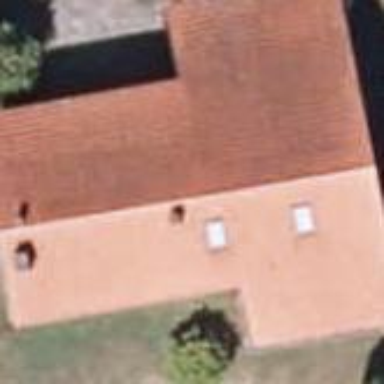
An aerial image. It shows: Simple house.